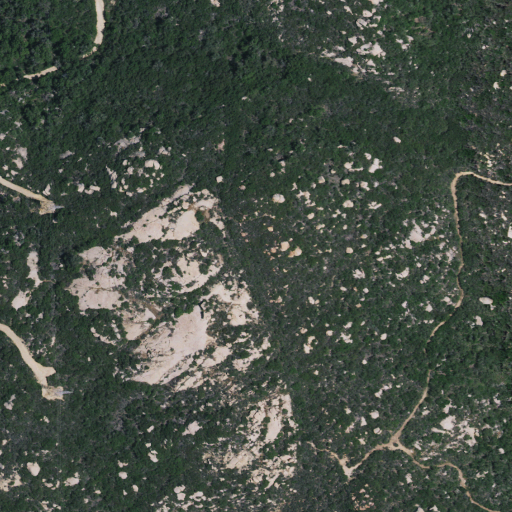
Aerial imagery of mountain in California named Mount Olympus containing shrub, evergreen forest, and open development